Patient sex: M
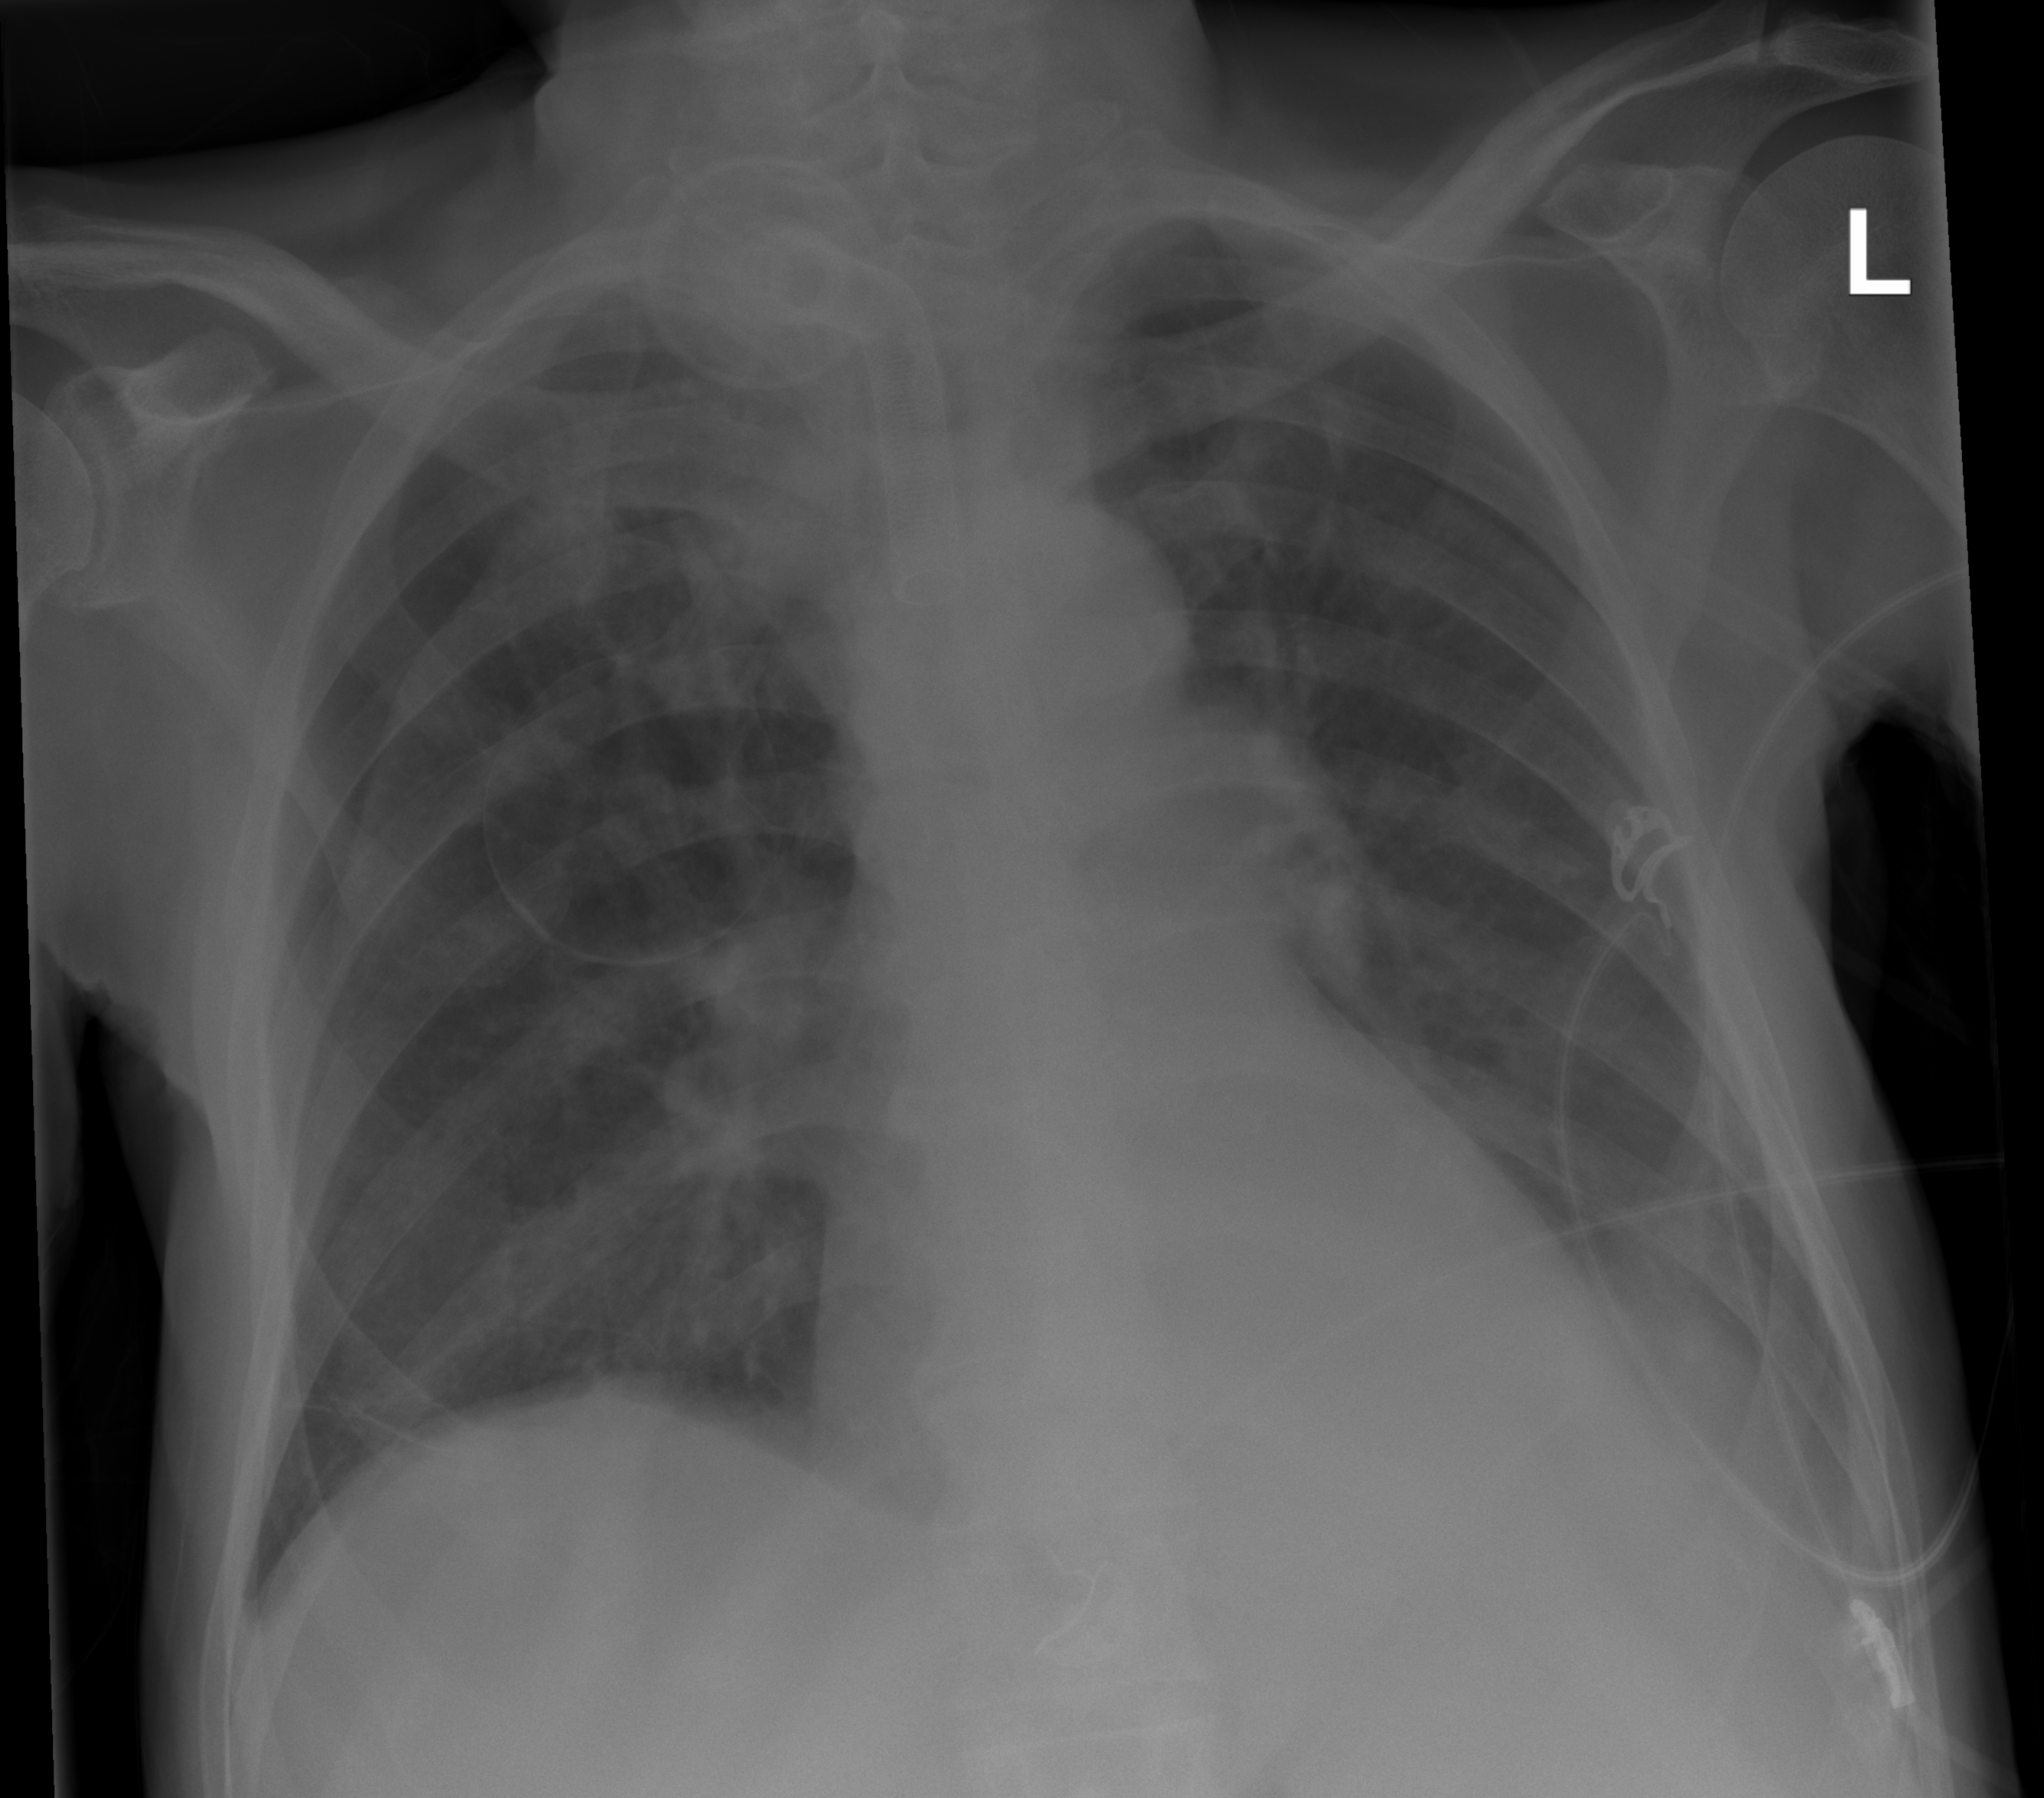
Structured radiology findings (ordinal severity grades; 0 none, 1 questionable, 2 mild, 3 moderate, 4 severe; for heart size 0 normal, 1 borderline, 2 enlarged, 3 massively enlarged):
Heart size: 0
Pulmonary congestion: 0
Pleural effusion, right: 0
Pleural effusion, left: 2
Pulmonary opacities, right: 2
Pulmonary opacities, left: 2
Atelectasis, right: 0
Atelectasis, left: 0